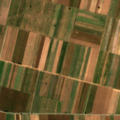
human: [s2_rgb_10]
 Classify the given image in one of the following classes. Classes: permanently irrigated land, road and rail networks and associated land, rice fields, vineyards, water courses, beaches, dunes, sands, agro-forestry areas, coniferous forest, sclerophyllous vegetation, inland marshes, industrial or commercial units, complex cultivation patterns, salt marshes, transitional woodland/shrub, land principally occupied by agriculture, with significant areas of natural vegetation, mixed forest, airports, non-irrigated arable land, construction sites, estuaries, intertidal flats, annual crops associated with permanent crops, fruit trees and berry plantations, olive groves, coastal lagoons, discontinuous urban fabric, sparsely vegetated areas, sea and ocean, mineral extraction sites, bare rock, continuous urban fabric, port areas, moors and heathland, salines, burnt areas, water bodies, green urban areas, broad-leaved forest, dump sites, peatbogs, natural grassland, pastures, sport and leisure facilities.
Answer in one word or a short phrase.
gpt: non-irrigated arable land